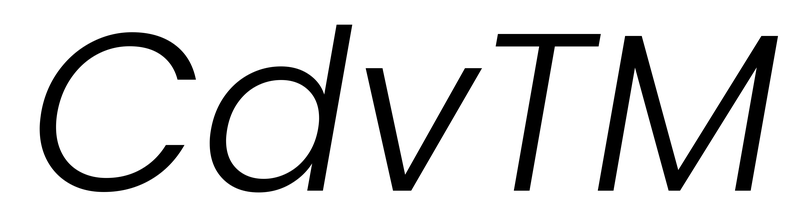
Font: Poppins-LightItalic